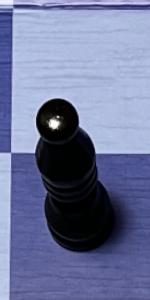
Label: Bishop_Black